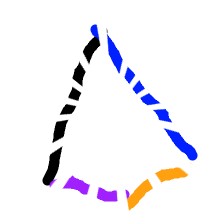
Shape: kite